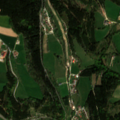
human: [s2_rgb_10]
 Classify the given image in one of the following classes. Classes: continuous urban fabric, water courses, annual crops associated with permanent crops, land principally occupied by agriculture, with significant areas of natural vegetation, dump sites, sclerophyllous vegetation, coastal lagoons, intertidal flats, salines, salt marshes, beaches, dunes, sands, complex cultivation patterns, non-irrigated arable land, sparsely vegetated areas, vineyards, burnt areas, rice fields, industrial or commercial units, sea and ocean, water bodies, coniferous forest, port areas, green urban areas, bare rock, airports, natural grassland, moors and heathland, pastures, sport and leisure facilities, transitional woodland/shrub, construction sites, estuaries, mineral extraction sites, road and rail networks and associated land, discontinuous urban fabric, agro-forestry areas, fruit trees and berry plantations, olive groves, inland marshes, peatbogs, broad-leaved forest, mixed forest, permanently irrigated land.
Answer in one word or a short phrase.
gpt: discontinuous urban fabric, pastures, complex cultivation patterns, coniferous forest, mixed forest